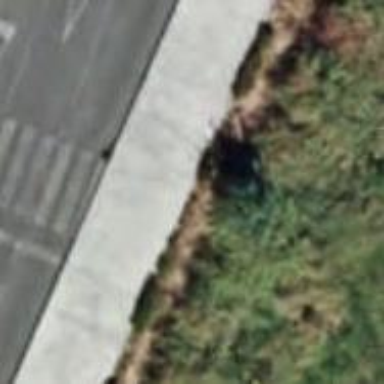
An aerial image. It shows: Sidewalk.